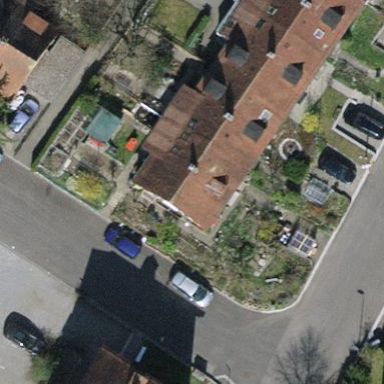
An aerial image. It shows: Terrace building.